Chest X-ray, AP view. Patient: 51 years old, sex M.
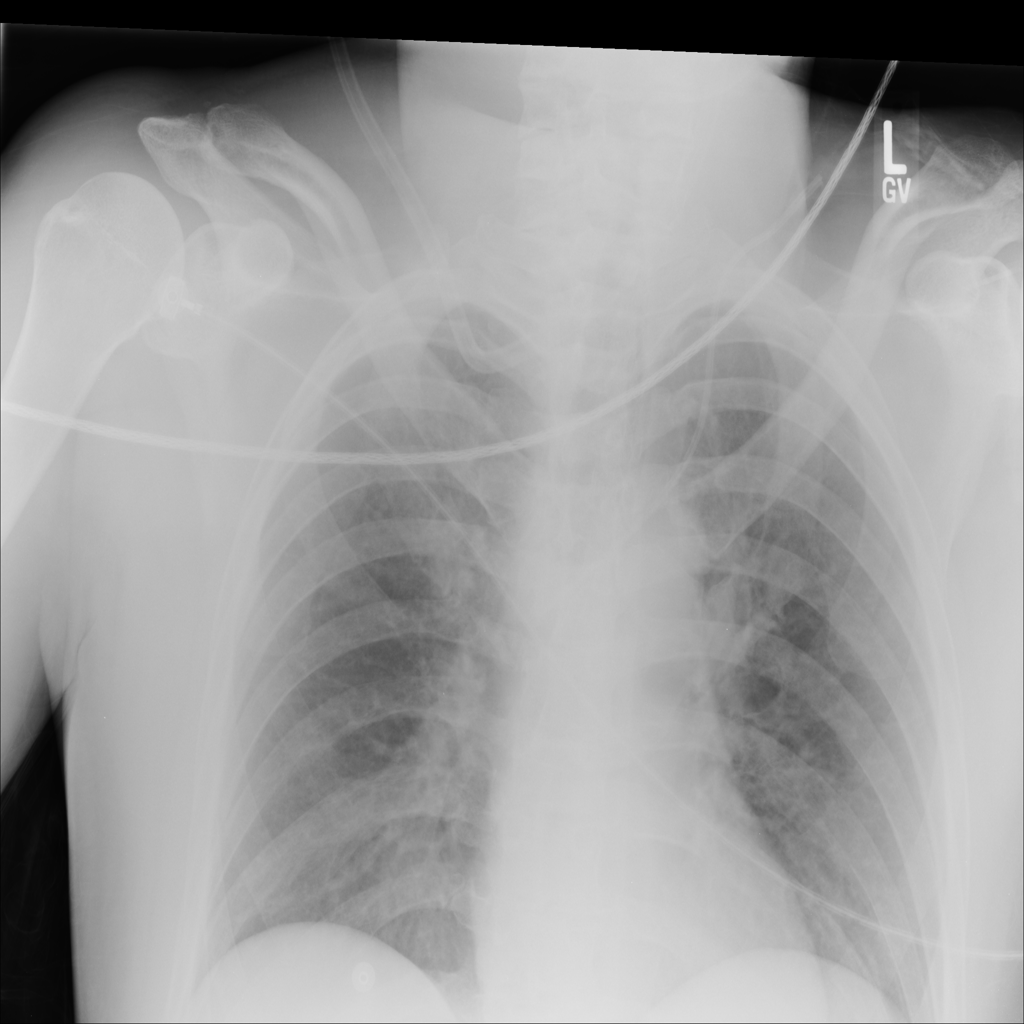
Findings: No Finding